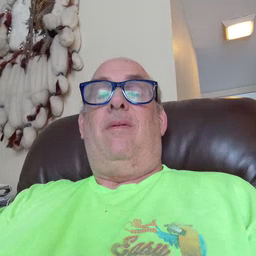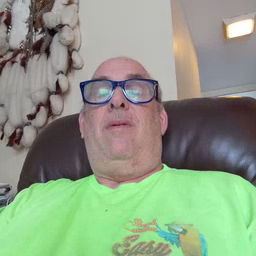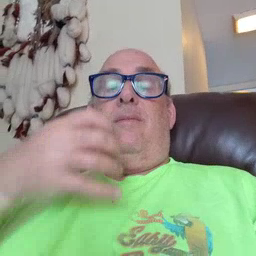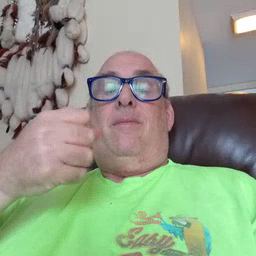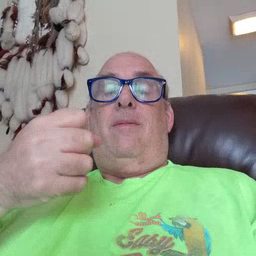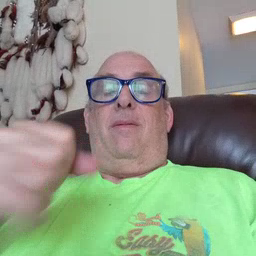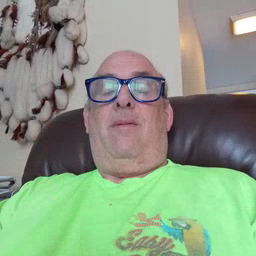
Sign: milk